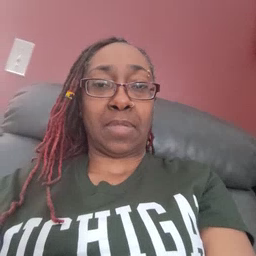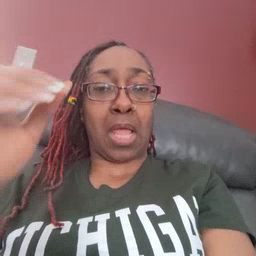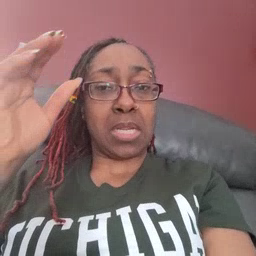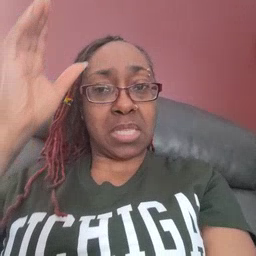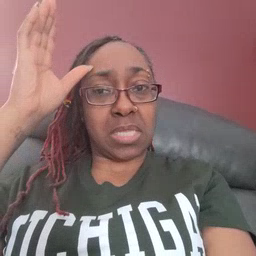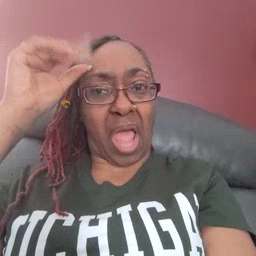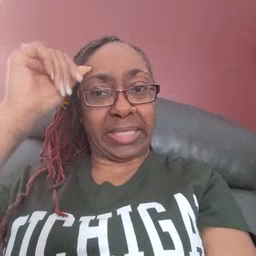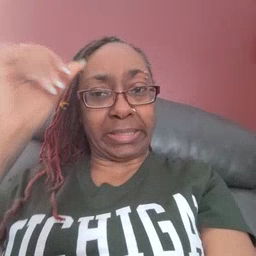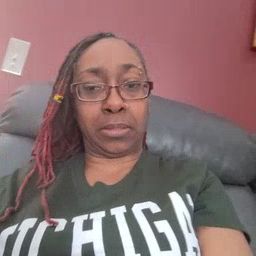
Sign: donkey